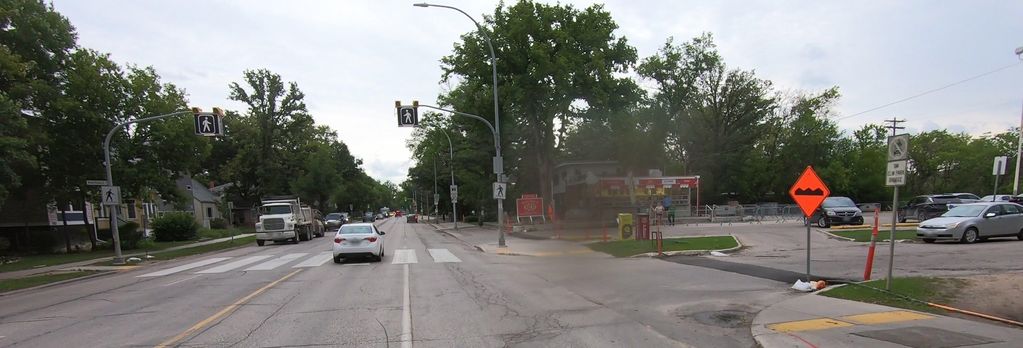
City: winnipeg